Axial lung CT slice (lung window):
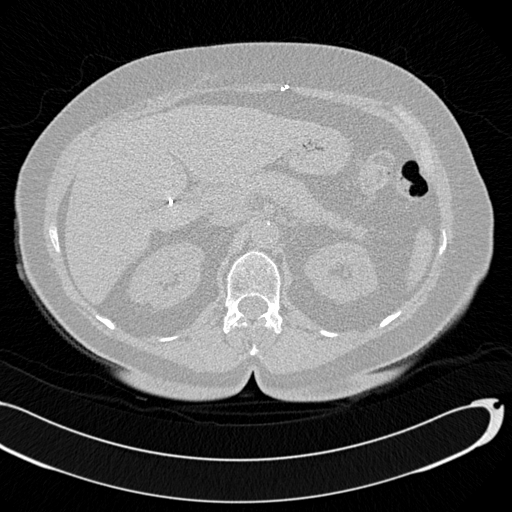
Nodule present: no